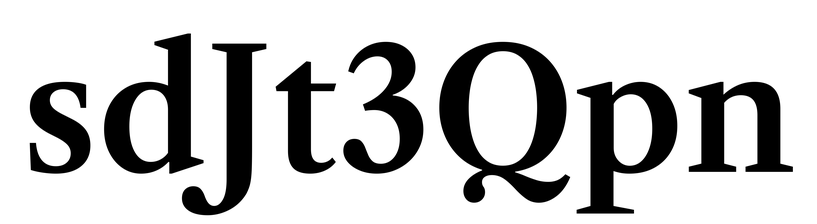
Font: LibreCaslonText_SemiBold